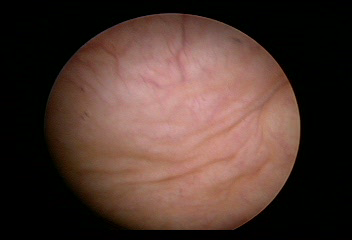
Modality: WLC
Class: Normal mucosa
Bladder cancer association: No